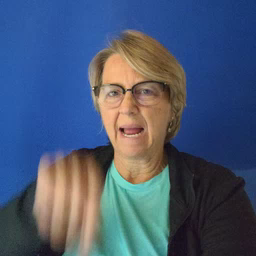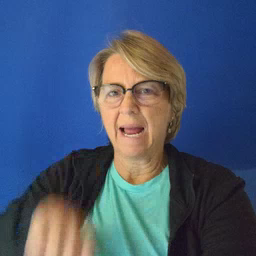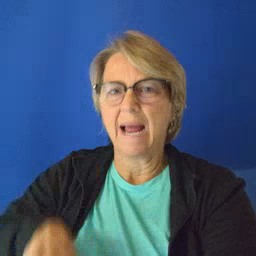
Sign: can